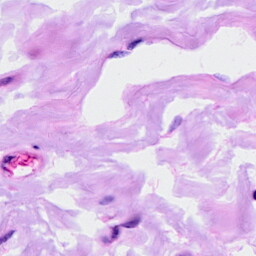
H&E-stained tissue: Ovarian